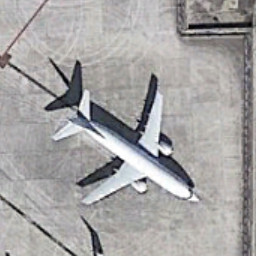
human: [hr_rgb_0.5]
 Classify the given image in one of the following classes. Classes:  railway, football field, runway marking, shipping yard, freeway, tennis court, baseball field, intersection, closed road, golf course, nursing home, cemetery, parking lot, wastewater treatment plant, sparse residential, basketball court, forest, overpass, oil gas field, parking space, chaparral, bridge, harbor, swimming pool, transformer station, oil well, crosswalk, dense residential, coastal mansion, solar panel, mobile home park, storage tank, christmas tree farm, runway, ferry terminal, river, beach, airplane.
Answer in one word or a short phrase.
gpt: airplane